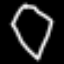
Label: diamond